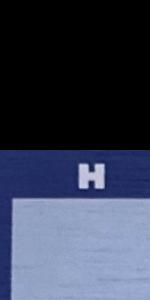
Label: Empty